Question: I am using the voxel painter example from the ThreeJS git repo.
I have changed it so that the voxels are bigger than the example. Instead of taking up one grid space on the X coordinate, they take up 2.
However doing this means the roll over mesh isn't fixed to the grid and instead goes over half of one on one side, and half of one on the other side.

Here is my code:
'''
// In the example the geometry is set to (50, 50, 50)
self.rollOverGeo = new THREE.CubeGeometry(100, 50, 50);
self.rollOverMaterial = new THREE.MeshBasicMaterial({
color: 0xff0000,
opacity: 0.5,
transparent: true
});
self.rollOverMesh = new THREE.Mesh(self.rollOverGeo, self.rollOverMaterial);
self.rollOverMesh.position = new THREE.Vector3(0, 25, 0);
'''
Does anyone know why this is?
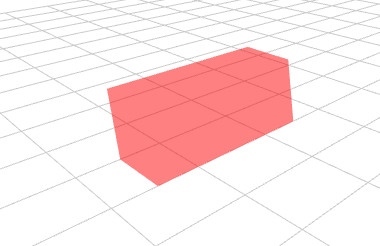
Answer: The geometry is centered at the origin in its local coordinate system. You need to translate the geometry like so:
'''
rollOverGeo = new THREE.CubeGeometry( 100, 50, 50 );
rollOverGeo.applyMatrix( new THREE.Matrix4().makeTranslation( 25, 0, 0 ) );
cubeGeo = new THREE.CubeGeometry( 100, 50, 50 );
cubeGeo.applyMatrix( new THREE.Matrix4().makeTranslation( 25, 0, 0 ) );
'''
three.js r.61